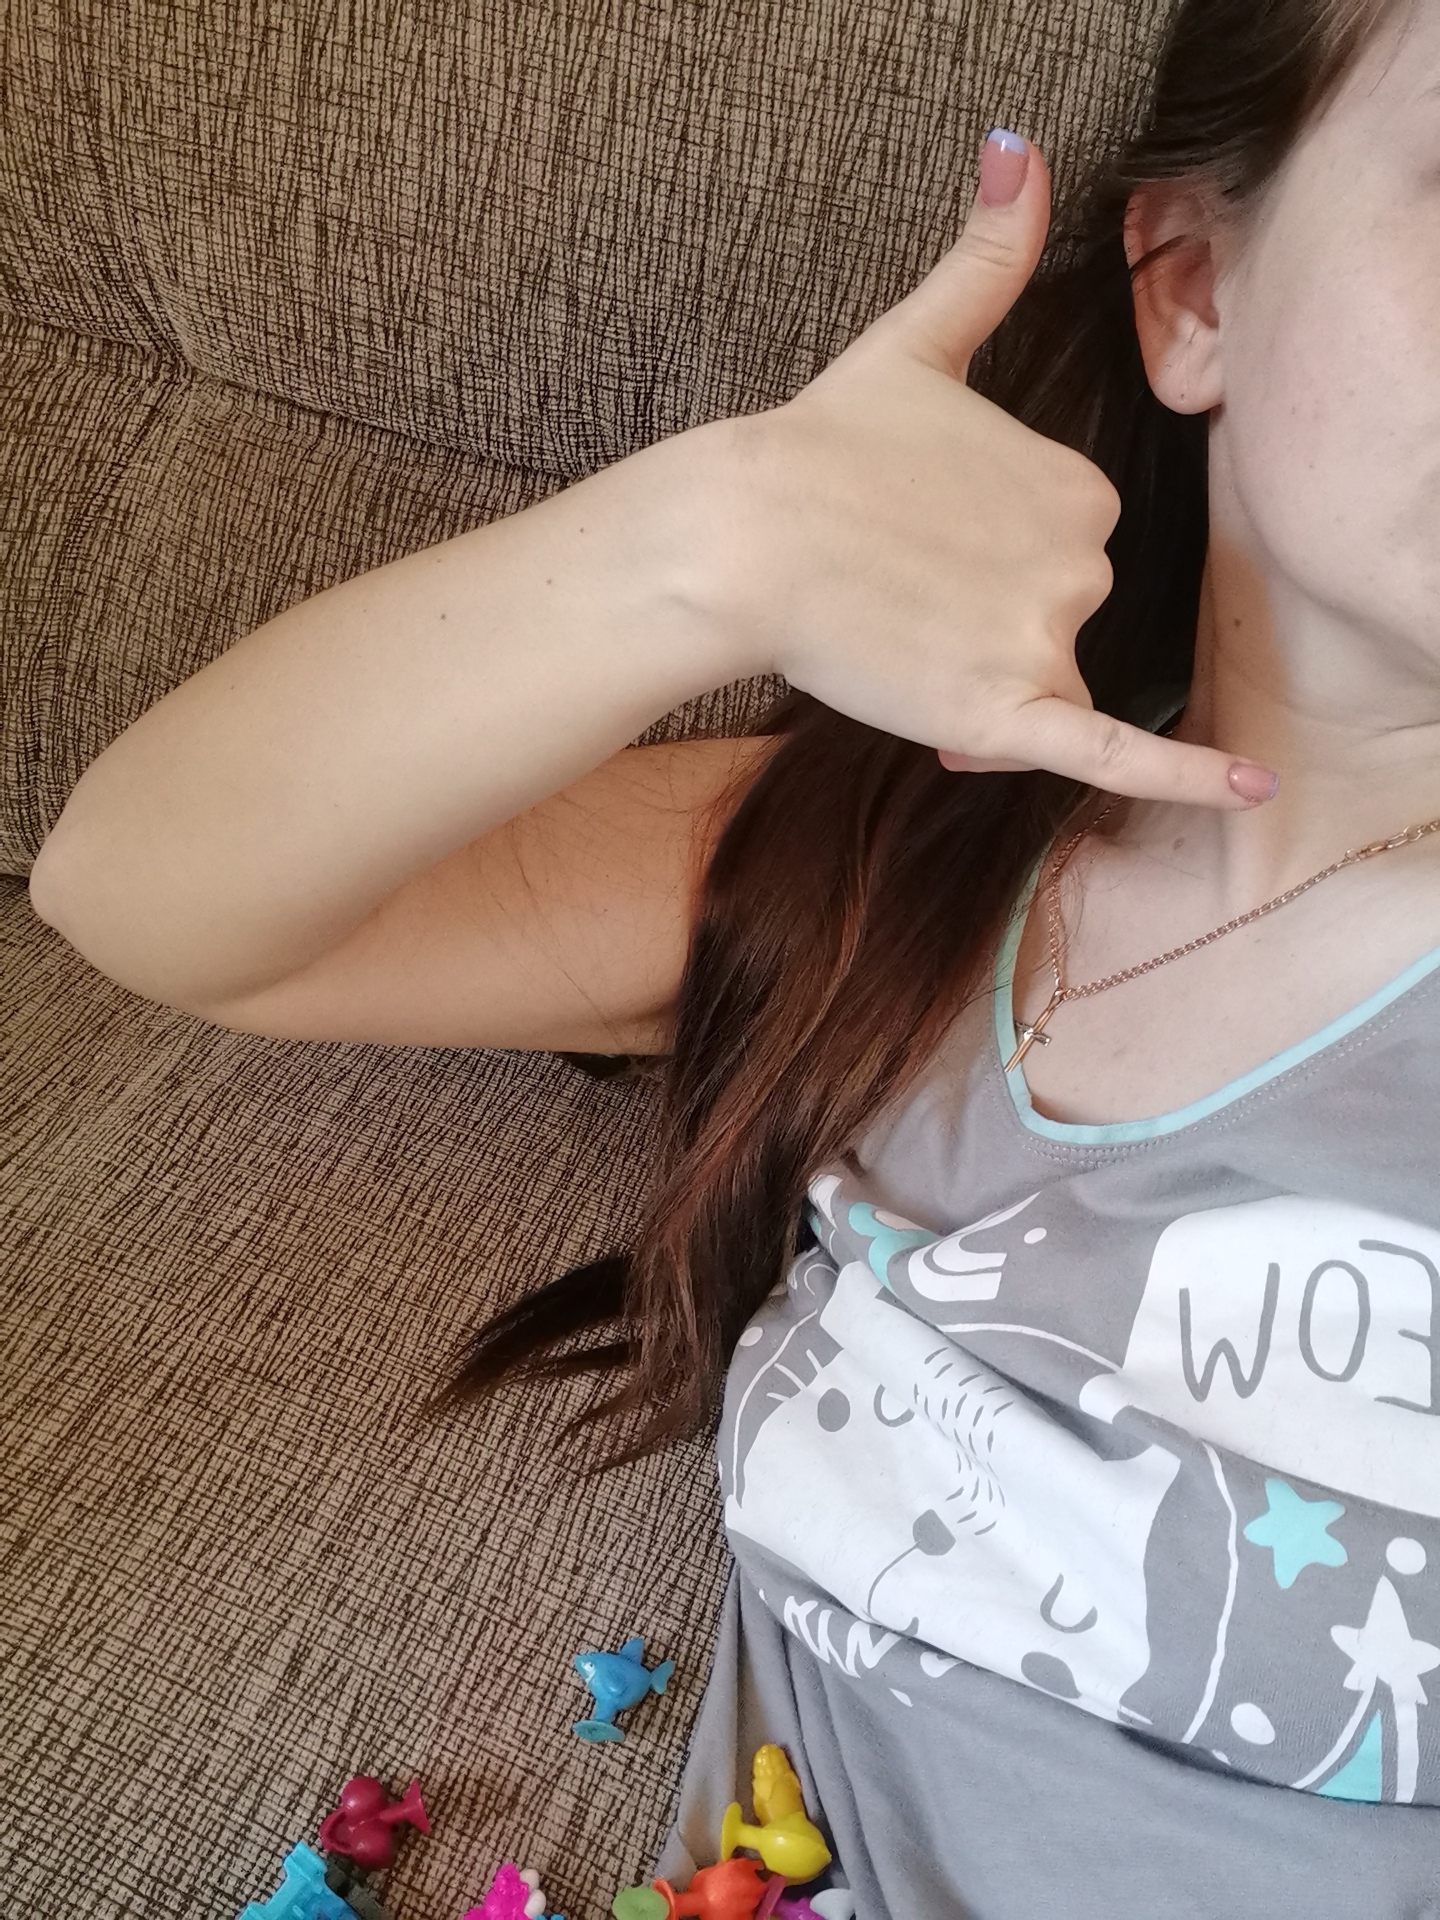
Label: clear